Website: crate-barrel
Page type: billing-address
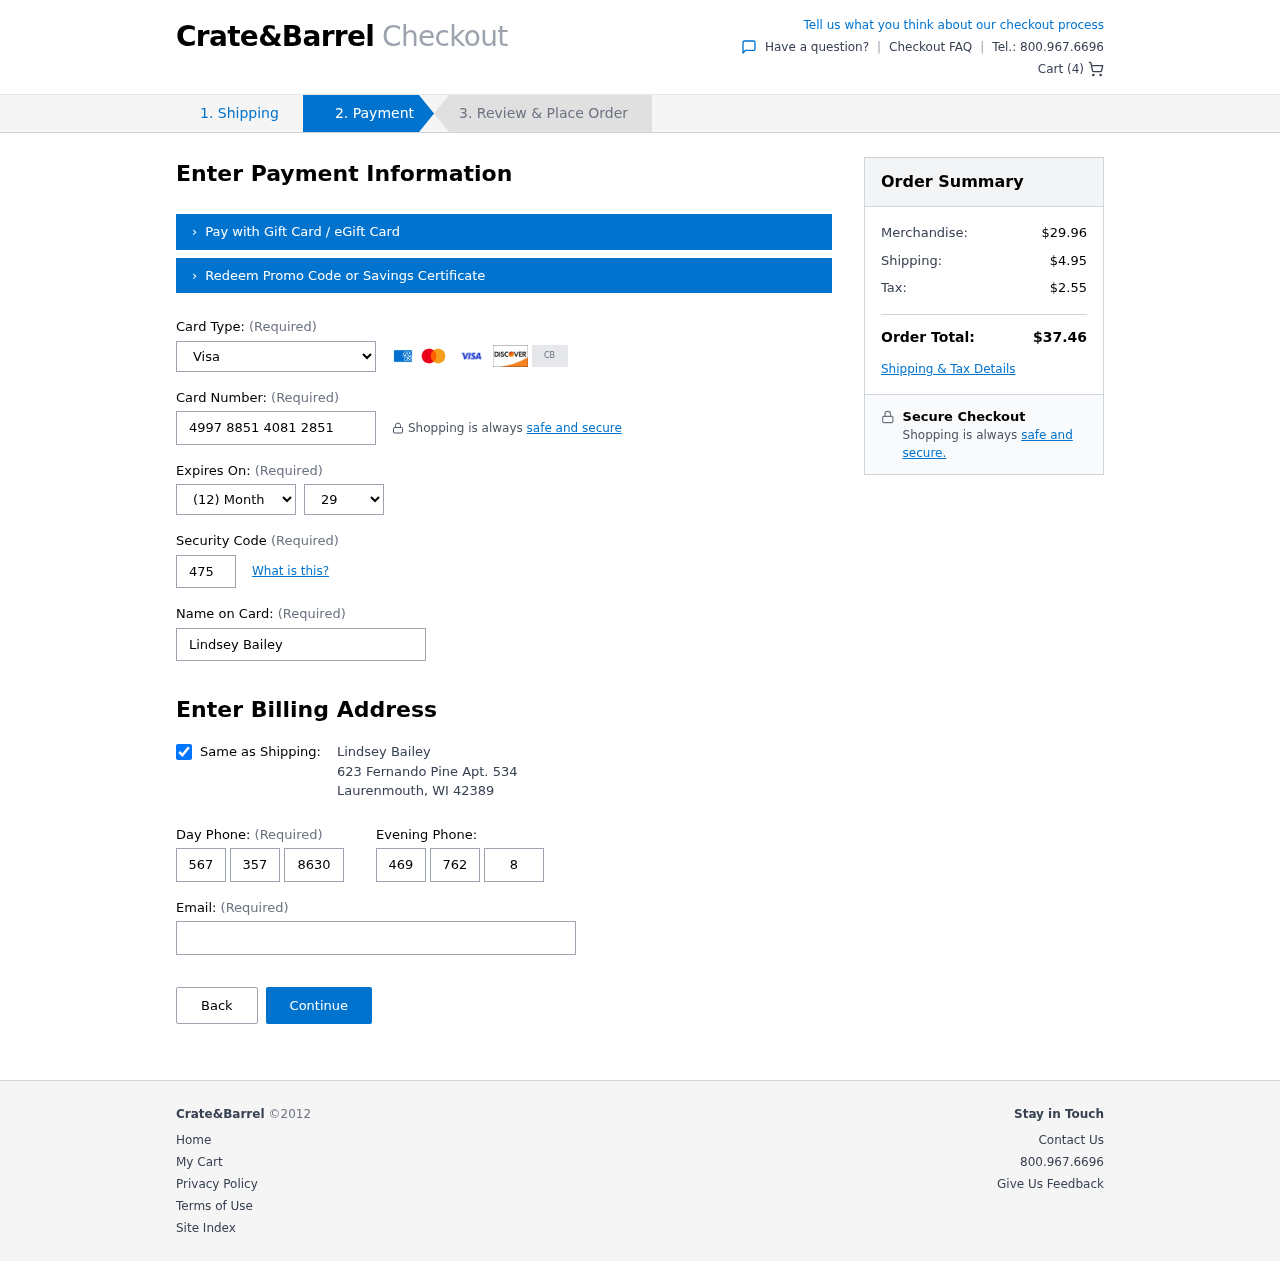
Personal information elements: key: PII_CARD_CVV
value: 475
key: PII_CARD_EXPIRY_MONTH
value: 12
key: PII_CARD_EXPIRY_YEAR
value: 29
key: PII_CARD_NUMBER
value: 4997 8851 4081 2851
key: PII_CARD_TYPE
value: Visa
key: PII_CITY
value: Laurenmouth
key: PII_EMAIL
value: lindseybailey@gmail.com
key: PII_FULLNAME
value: Lindsey Bailey
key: PII_PHONE_ALT_AREA
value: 469
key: PII_PHONE_ALT_PREFIX
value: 762
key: PII_PHONE_ALT_SUFFIX
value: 8792
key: PII_PHONE_AREA
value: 567
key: PII_PHONE_PREFIX
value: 357
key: PII_PHONE_SUFFIX
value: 8630
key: PII_POSTCODE
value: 42389
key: PII_STATE_ABBR
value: WI
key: PII_STREET
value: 623 Fernando Pine Apt. 534
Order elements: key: ORDER_NUM_ITEMS
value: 4
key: ORDER_SUBTOTAL
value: $29.96
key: ORDER_SHIPPING_COST
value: $4.95
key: ORDER_TAX
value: $2.55
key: ORDER_TOTAL
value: $37.46